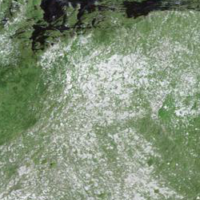
EUNIS habitat code: 50
Species observed at this site:
Vanessa cardui